Question: i want to show image view half of screen and rest of screen i will show multiple textview like this
>
'''
<RelativeLayout xmlns:android="http://schemas.android.com/apk/res/android"
android:layout_width="fill_parent"
android:layout_height="?android:attr/listPreferredItemHeight"
android:padding="6dip">
<ImageView
android:id="@+id/icon"
android:layout_width="wrap_content"
android:layout_height="fill_parent"
android:layout_alignParentTop="true"
android:layout_alignParentBottom="true"
android:layout_marginRight="6dip"
android:src="@drawable/icon" />
<TextView
android:id="@+id/secondLine"
android:layout_width="fill_parent"
android:layout_height="26dip"
android:layout_toRightOf="@id/icon"
android:layout_alignParentBottom="true"
android:layout_alignParentRight="true"
android:singleLine="true"
android:ellipsize="marquee"
android:text="Simple application that shows how to use RelativeLayout" />
<TextView
android:layout_width="fill_parent"
android:layout_height="wrap_content"
android:layout_toRightOf="@id/icon"
android:layout_alignParentRight="true"
android:layout_alignParentTop="true"
android:layout_above="@id/secondLine"
android:layout_alignWithParentIfMissing="true"
android:gravity="center_vertical"
android:text="My Application" />
</RelativeLayout>
'''
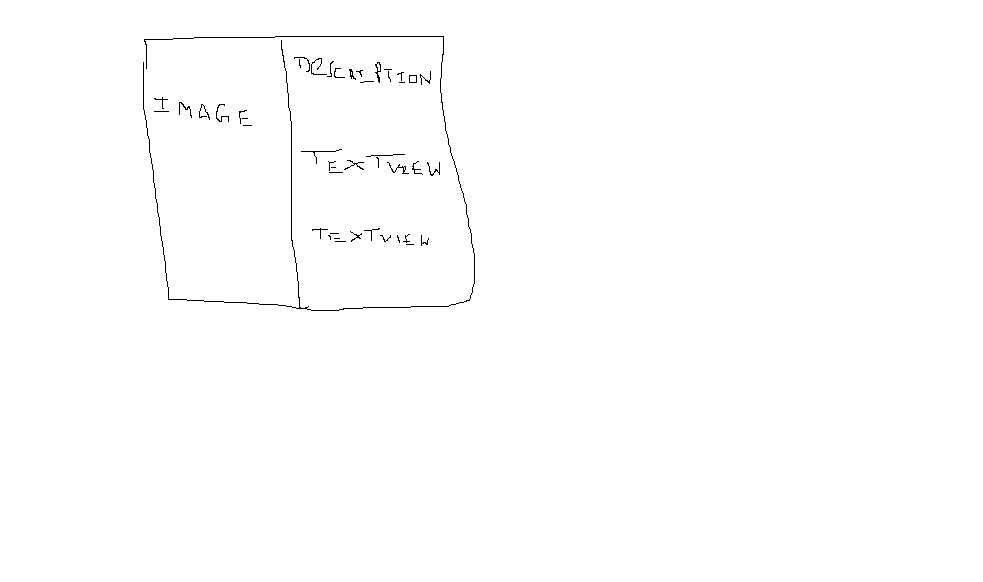
Answer: You need to use the Weight concept
Here is the code below:
'''
<LinearLayout xmlns:android="http://schemas.android.com/apk/res/android"
android:layout_width="match_parent"
android:layout_height="match_parent"
android:orientation="horizontal"
android:weightSum="10" >
<LinearLayout
android:layout_width="fill_parent"
android:layout_height="fill_parent"
android:layout_weight="5" >
<ImageView
android:layout_width="wrap_content"
android:layout_height="wrap_content" />
<!-- put your imagebackground image -->
</LinearLayout>
<LinearLayout
android:layout_width="fill_parent"
android:layout_height="fill_parent"
android:layout_weight="5"
android:orientation="vertical" >
<LinearLayout
android:layout_width="fill_parent"
android:layout_height="fill_parent"
android:layout_weight="5"
android:gravity="center"
android:weightSum="1" >
<TextView
android:layout_width="wrap_content"
android:layout_height="wrap_content"
android:layout_weight=".33"
android:text="firstText" />
</LinearLayout>
<LinearLayout
android:layout_width="fill_parent"
android:layout_height="fill_parent"
android:layout_weight="5"
android:gravity="center"
android:weightSum="1" >
<TextView
android:layout_width="wrap_content"
android:layout_height="wrap_content"
android:layout_weight=".33"
android:text="secondText" />
</LinearLayout>
<LinearLayout
android:layout_width="fill_parent"
android:layout_height="fill_parent"
android:layout_weight="5"
android:gravity="center"
android:weightSum="1" >
<TextView
android:layout_width="wrap_content"
android:layout_height="wrap_content"
android:layout_weight=".33"
android:text="thirdText" />
</LinearLayout>
</LinearLayout>
'''